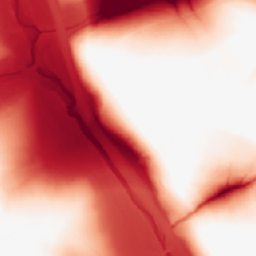
Category: morphological
Decomposition family: tophat
Decomposition parameters: size: 100
mode: black
Upsampling method: nearest
Upsampling parameters: scale: 4
Upsampling scale: 4